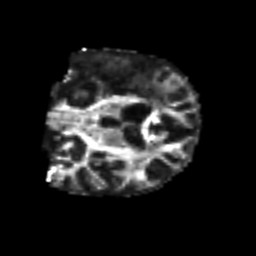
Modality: FA
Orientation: coronal
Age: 51
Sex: male
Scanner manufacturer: siemens
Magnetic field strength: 3 T
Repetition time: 4.999 s
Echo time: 0.07946 s